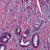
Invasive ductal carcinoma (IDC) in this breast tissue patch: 1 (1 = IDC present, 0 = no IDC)